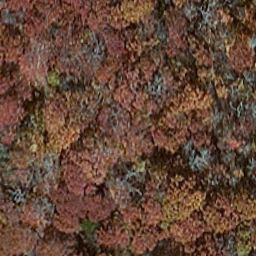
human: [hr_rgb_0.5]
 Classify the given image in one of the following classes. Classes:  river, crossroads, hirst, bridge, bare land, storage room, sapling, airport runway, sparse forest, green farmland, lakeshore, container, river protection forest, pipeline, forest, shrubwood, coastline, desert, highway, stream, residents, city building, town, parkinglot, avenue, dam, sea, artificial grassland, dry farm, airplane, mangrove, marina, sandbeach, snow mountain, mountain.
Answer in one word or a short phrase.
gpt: mangrove